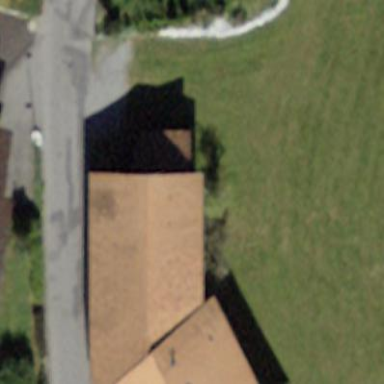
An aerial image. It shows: Rural barn.